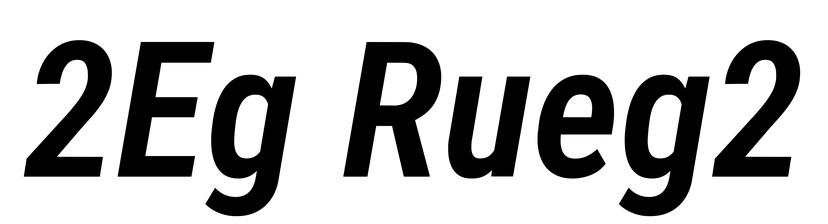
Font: Roboto-Italic_Condensed_SemiBold_Italic